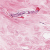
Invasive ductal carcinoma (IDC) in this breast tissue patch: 0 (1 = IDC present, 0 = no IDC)